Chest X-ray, AP view. Patient: 69 years old, sex M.
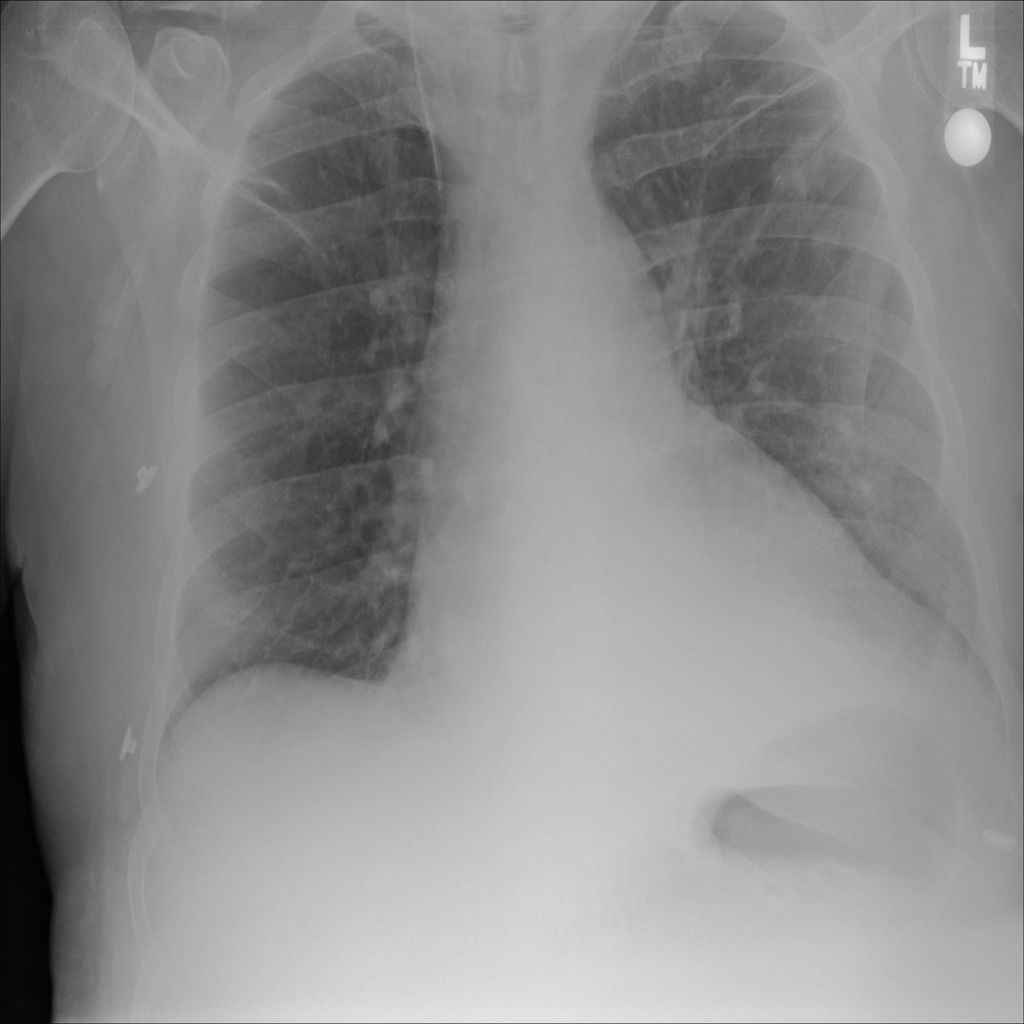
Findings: Atelectasis, Consolidation, Nodule